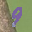
Label: 9